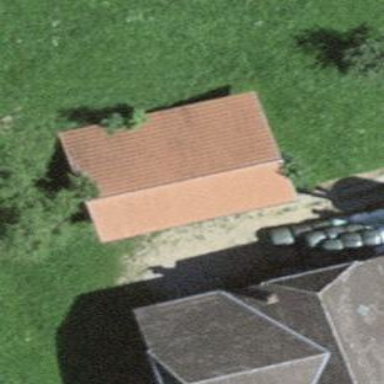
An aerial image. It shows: Garage building.